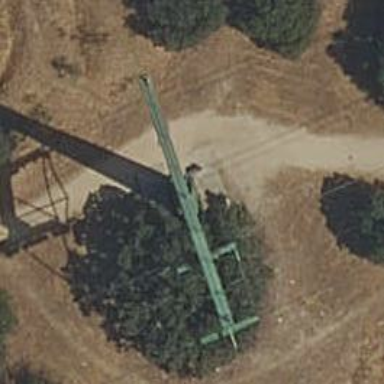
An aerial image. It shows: Pylon for aerialway.